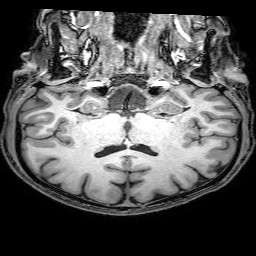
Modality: T1w
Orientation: sagittal
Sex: male
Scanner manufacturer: philips
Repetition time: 0.008073 s
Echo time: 0.00369 s